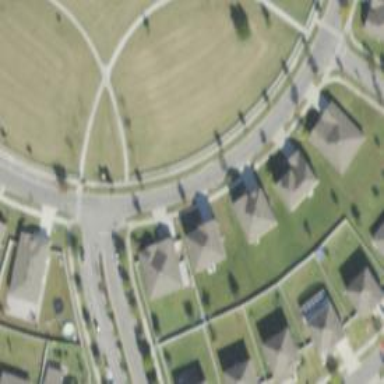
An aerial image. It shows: Residential road.